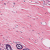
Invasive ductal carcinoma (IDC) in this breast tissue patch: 0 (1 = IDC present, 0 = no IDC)